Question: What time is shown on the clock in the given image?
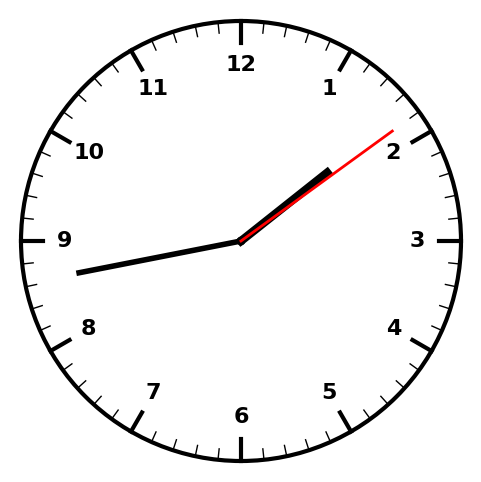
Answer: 01:43:09